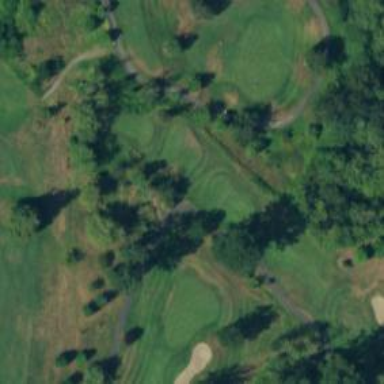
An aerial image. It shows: Path for both roads and golfers.